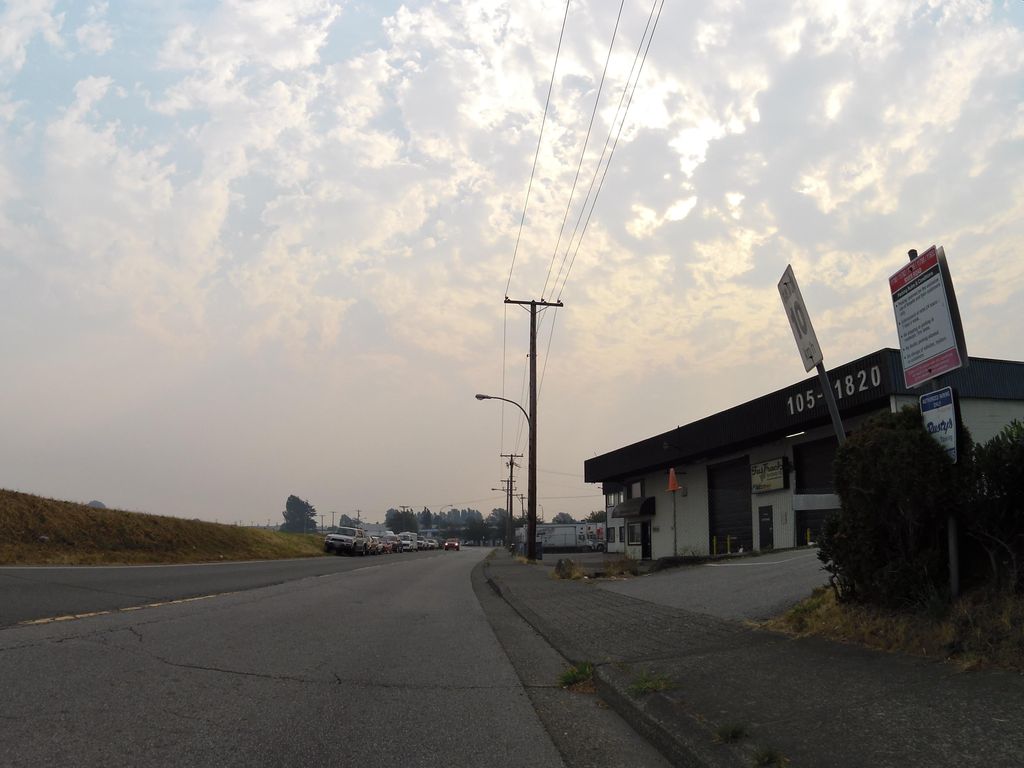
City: vancouver